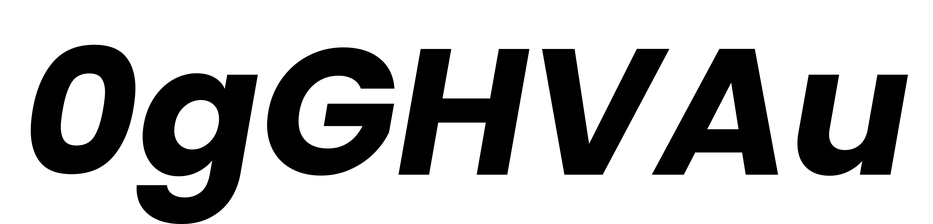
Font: Poppins-BoldItalic